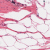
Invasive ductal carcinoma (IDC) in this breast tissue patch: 0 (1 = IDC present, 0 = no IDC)